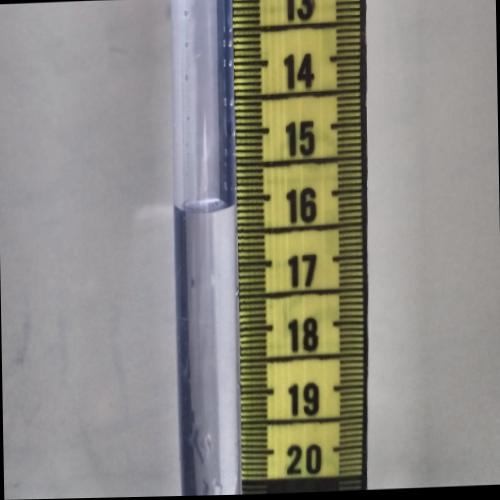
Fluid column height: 16.1 cm